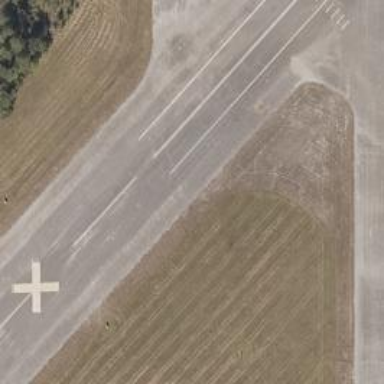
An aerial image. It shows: Commercial abutters asphalt runway at airport.